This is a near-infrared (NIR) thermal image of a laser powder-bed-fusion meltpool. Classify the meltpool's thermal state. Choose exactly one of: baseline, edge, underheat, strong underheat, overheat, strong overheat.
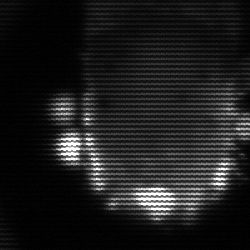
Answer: baseline